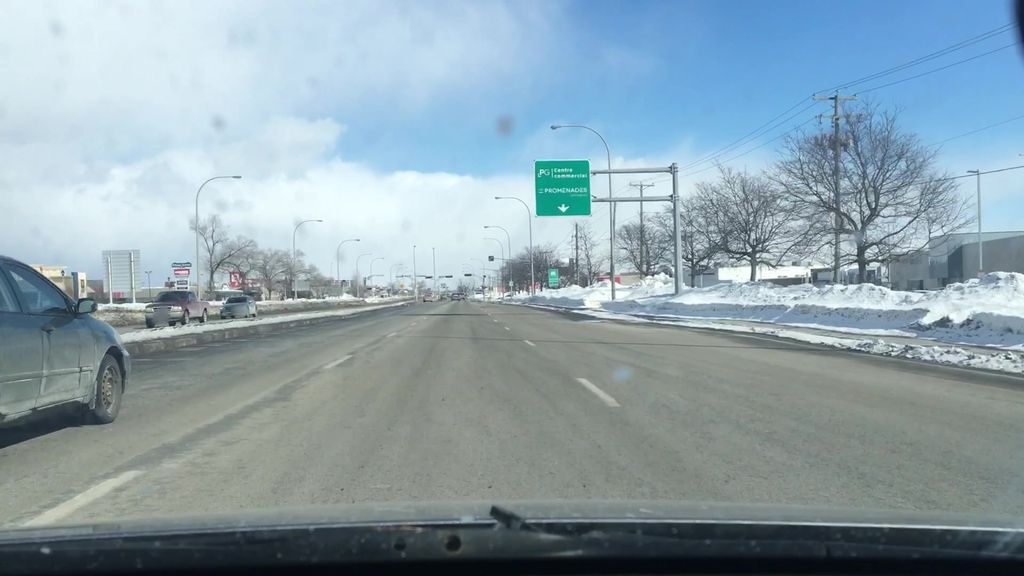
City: ottawa-gatineau